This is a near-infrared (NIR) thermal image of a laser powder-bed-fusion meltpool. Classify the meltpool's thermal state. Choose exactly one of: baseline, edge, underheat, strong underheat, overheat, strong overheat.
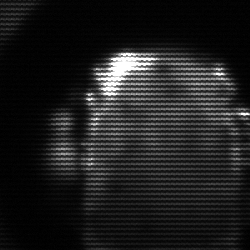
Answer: baseline